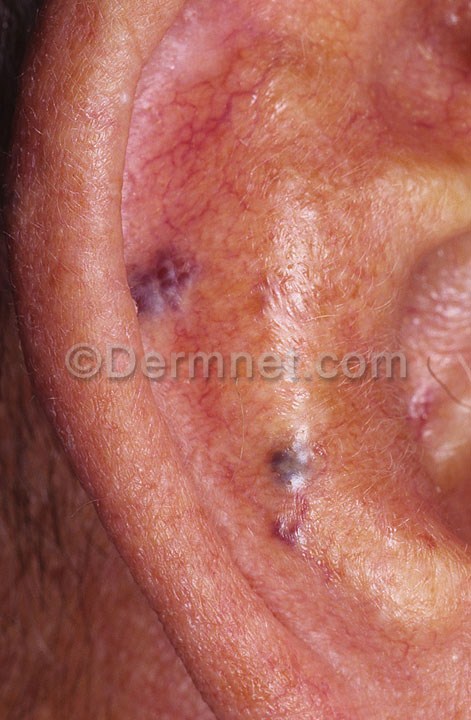
Disease: Vascular Tumors